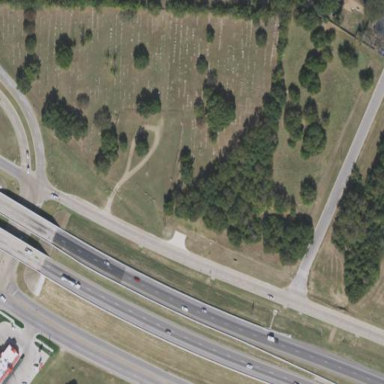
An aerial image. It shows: Cemetery.